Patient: sex M, age 67
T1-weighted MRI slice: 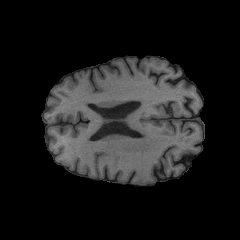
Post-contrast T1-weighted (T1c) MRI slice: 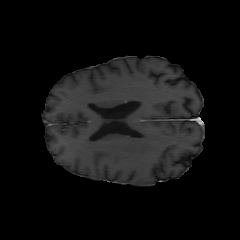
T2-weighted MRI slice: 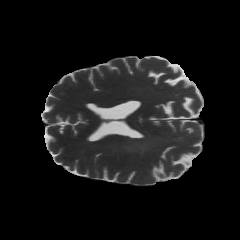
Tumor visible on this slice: yes
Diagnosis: Glioblastoma, IDH-wildtype
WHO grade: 4